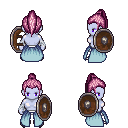
a pixel art fantasy rpg character, female body template, dark elf, purple skin, overskirt, white pants, pink long topknot hairstyle, white cloth bandages, metal boots, shield, four views (front, back, left, right), 2x2 character sprite sheet, small pixel art, hard edges, no anti-aliasing